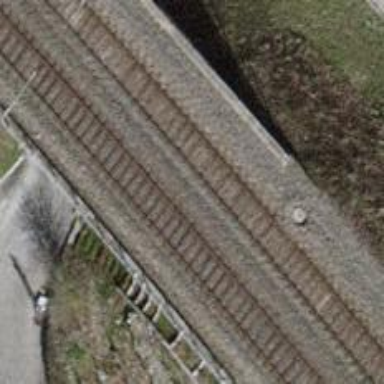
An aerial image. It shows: Railway bridge with electrified contact line. There is one track on the bridge.